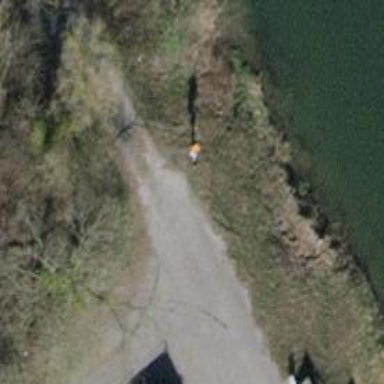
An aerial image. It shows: Aerial marker.